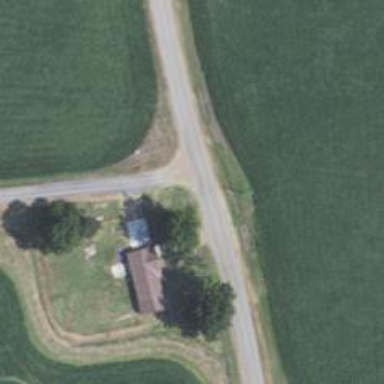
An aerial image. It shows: Driveway leading to service road.